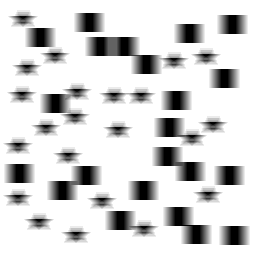
Squares: 22
Triangles: 0
Stars: 22
Total shapes: 44